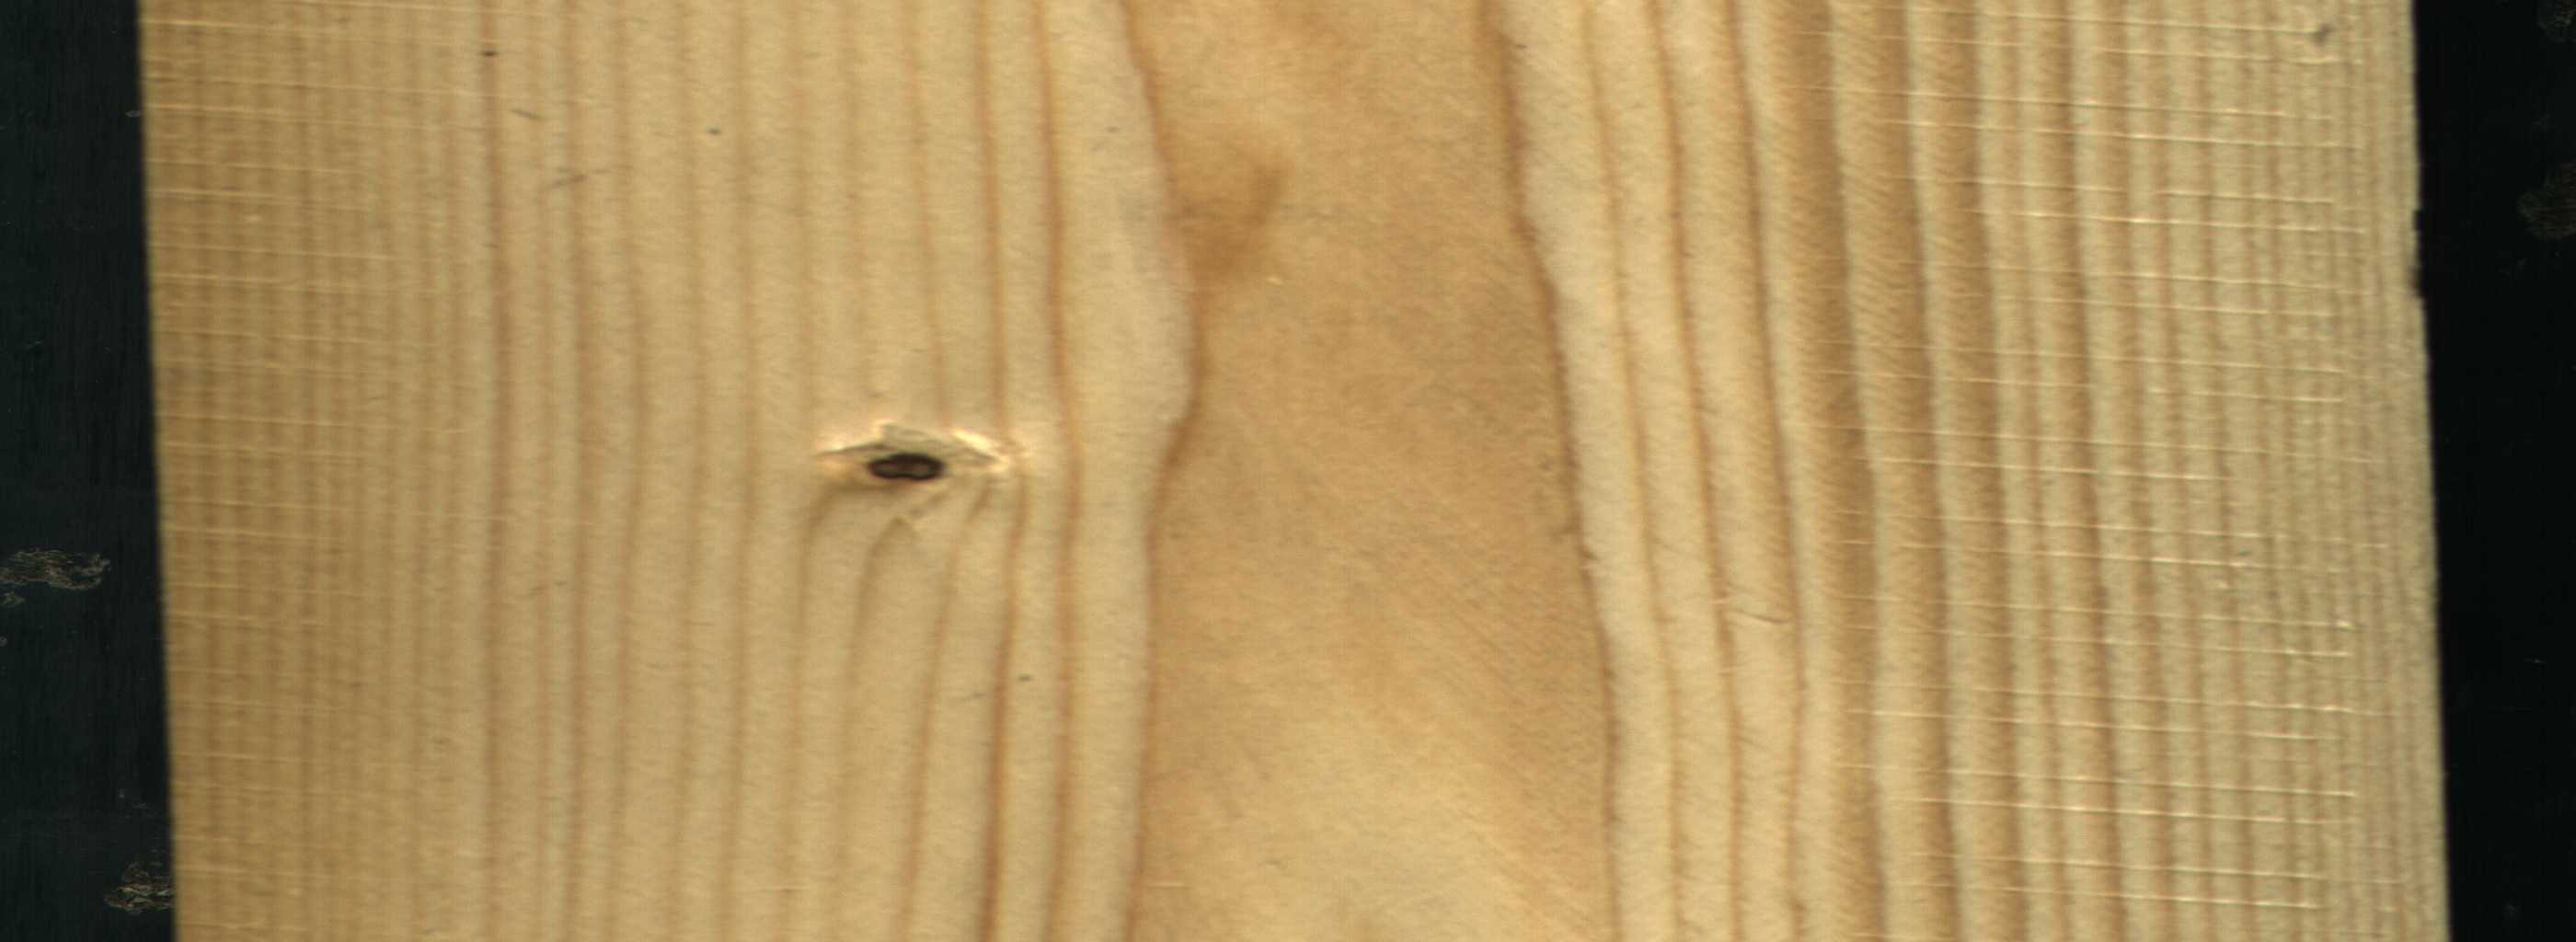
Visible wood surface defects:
Dead_Knot